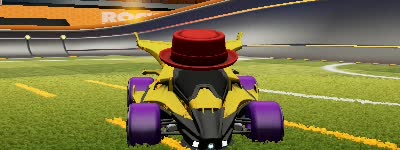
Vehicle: aftershock